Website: lowes
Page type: customer-info-address
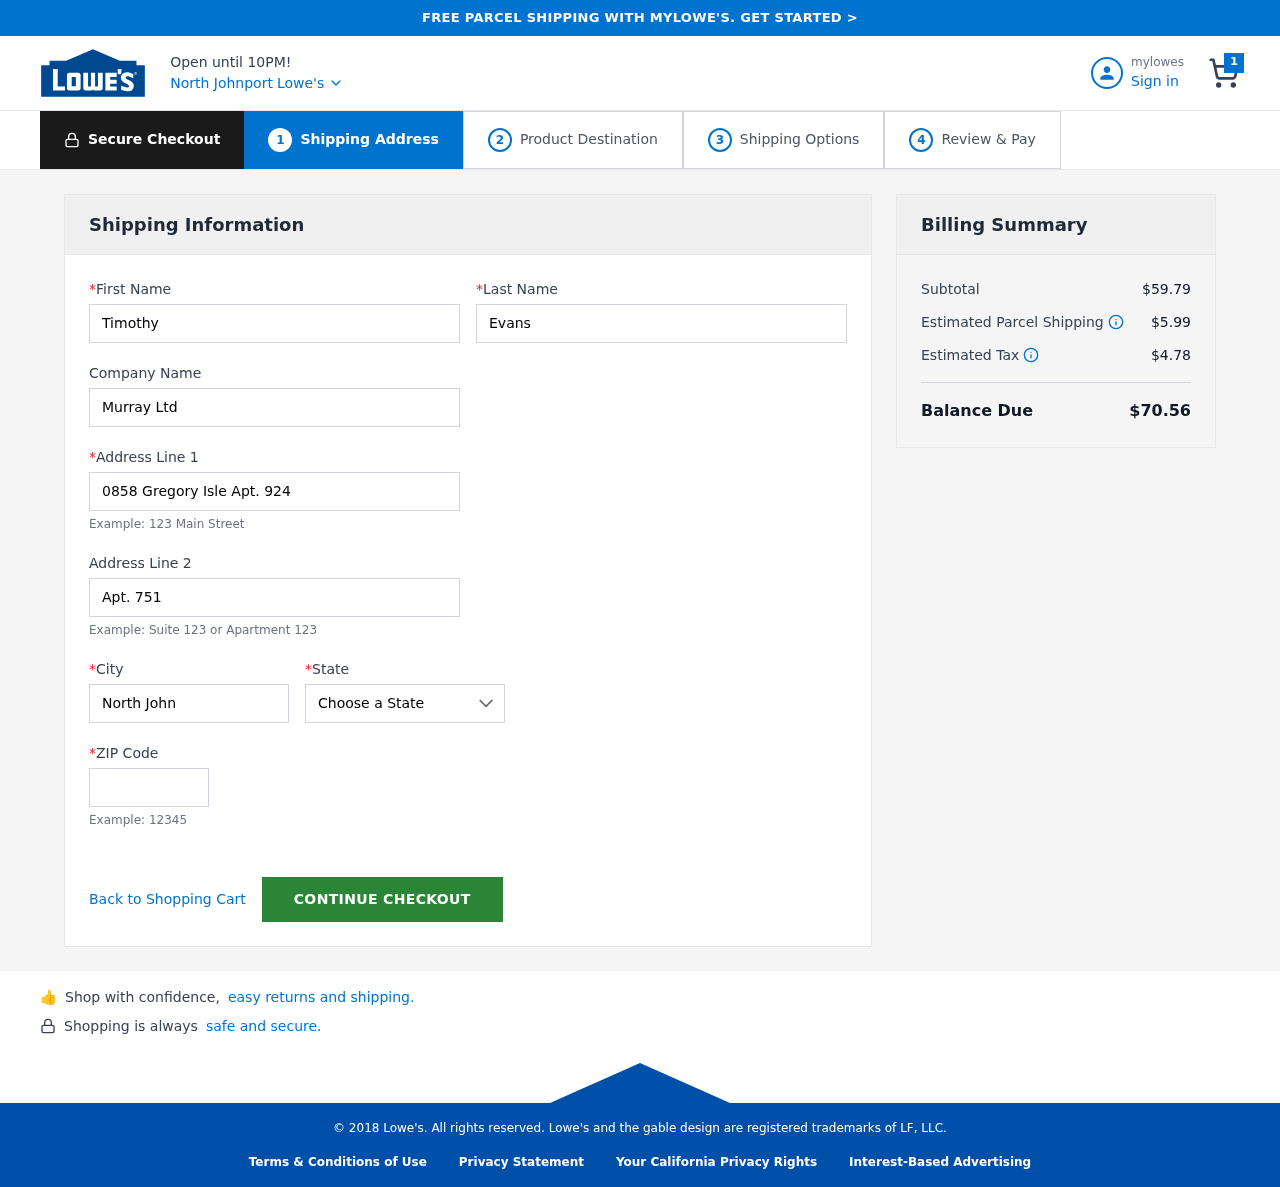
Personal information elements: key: PII_CITY
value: North Johnport
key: PII_COMPANY
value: Murray Ltd
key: PII_FIRSTNAME
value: Timothy
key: PII_LASTNAME
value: Evans
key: PII_POSTCODE
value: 90755
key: PII_STATE
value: Connecticut
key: PII_STREET
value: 0858 Gregory Isle Apt. 924
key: PII_STREET2
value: Apt. 751
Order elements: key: ORDER_NUM_ITEMS
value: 1
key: ORDER_SUBTOTAL
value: $59.79
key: ORDER_SHIPPING_COST
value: $5.99
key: ORDER_TAX
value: $4.78
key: ORDER_TOTAL
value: $70.56